Brain MRI, t1w sequence, axial 2D slice.
Patient: age 18, sex F, weight 95 kg, height 1.95 m
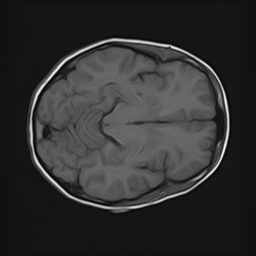